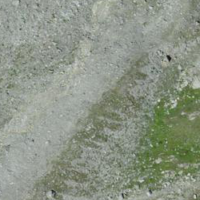
EUNIS habitat code: 48
Species observed at this site:
Geum reptans